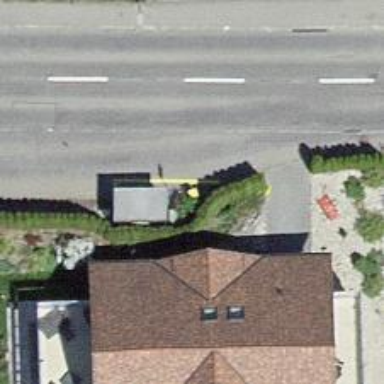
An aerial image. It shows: Post box.